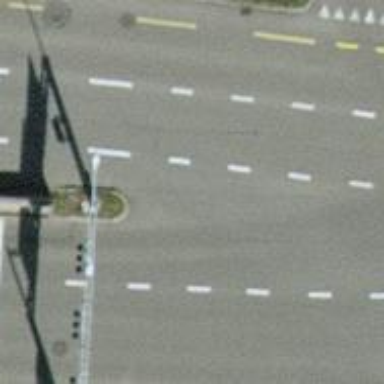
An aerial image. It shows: Primary link highway with asphalt surface.